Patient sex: M
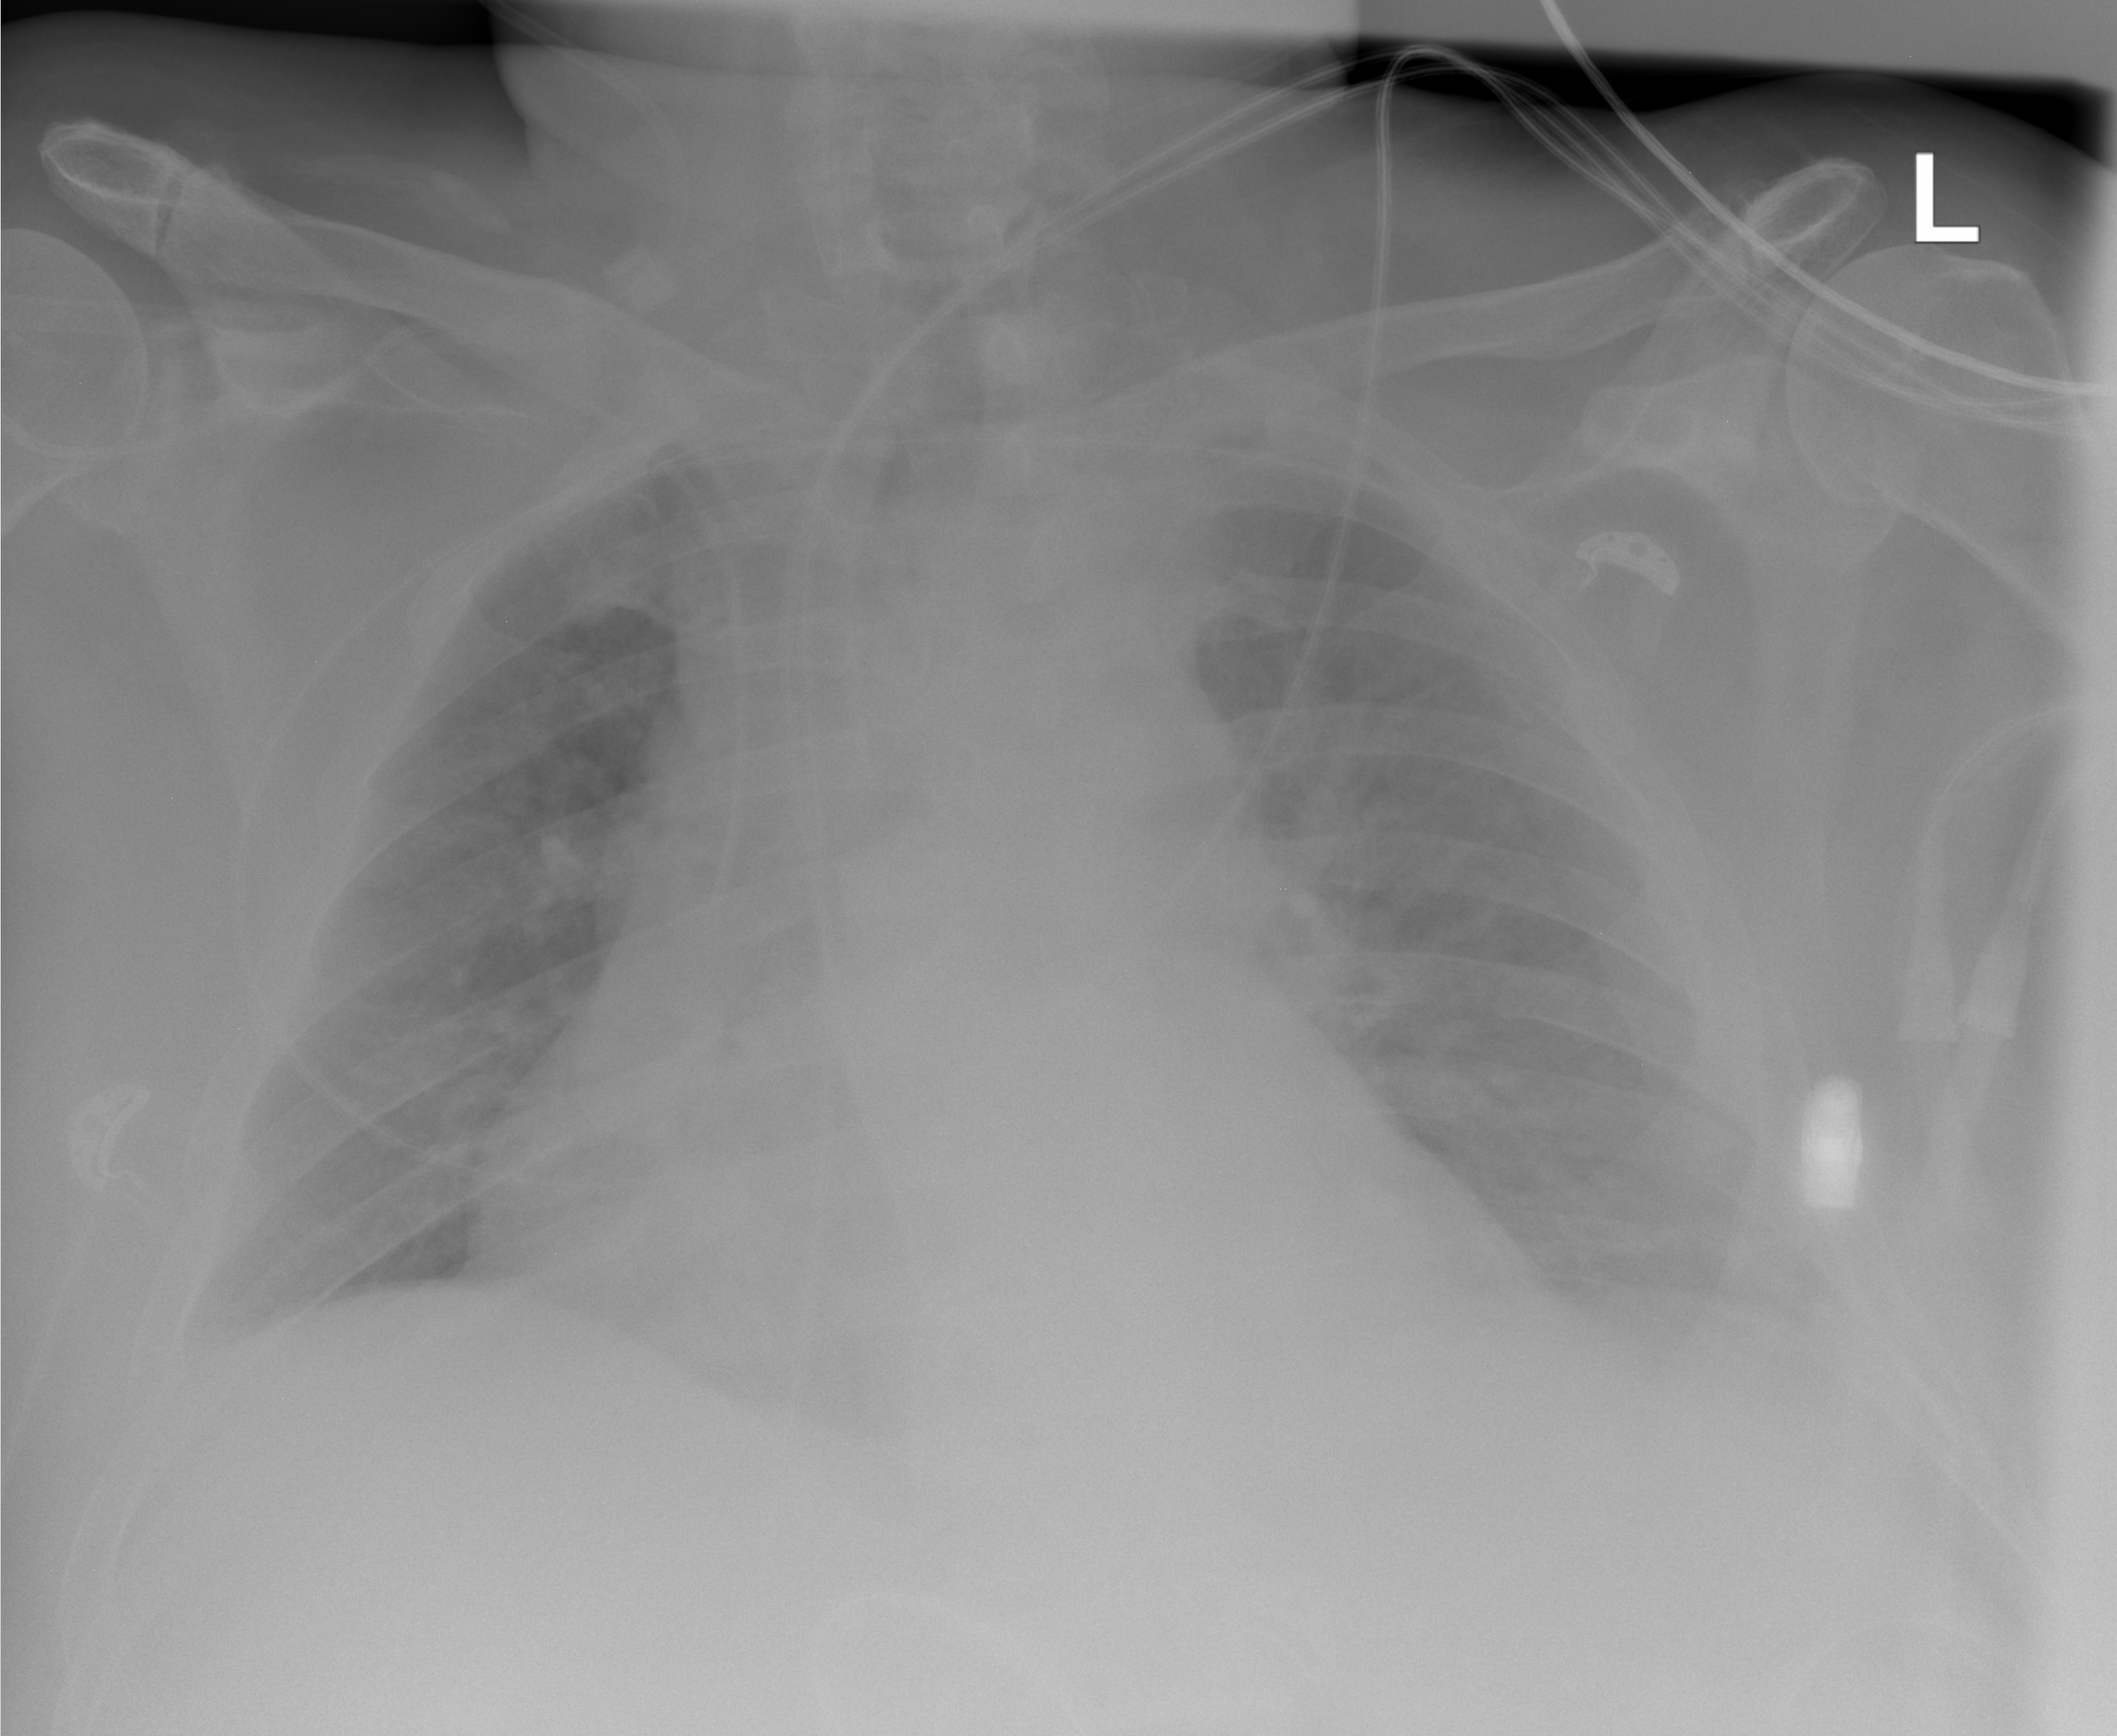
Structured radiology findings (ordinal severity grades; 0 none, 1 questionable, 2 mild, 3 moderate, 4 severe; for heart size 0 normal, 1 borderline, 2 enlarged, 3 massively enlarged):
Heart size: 2
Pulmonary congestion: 0
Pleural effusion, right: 0
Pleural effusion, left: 3
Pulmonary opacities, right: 0
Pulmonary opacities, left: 0
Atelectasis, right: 0
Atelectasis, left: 2